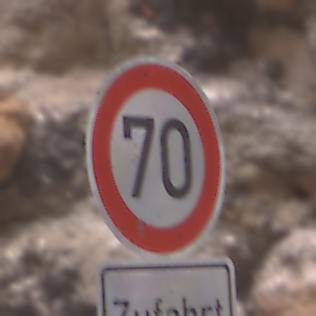
Verkehrszeichen: Geschwindigkeit70
Zusatzzeichen unten: HinweiseAufGefahrenDurchVerbaleAngabe11
Umgebung: Outdoor, Urban
Tageszeit: Midday
Wetter: PartlyCloudy
Licht: Natural
Jahreszeit: NotSpecified
Kontrast: MediumContrast